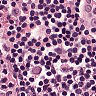
Metastatic tissue present: no